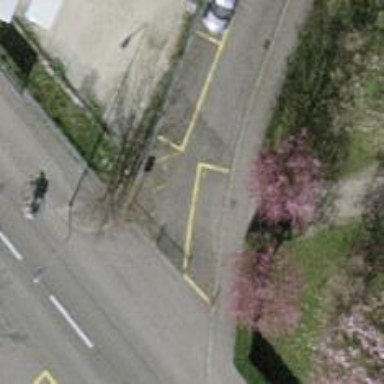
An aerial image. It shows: Bollard.